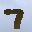
Label: 7